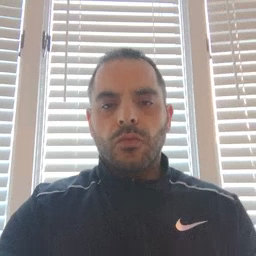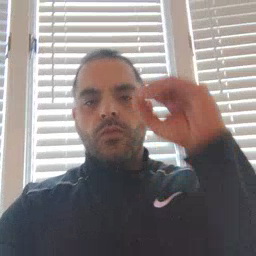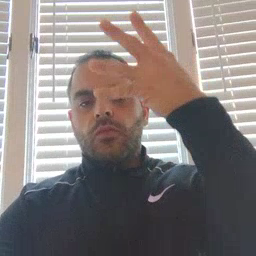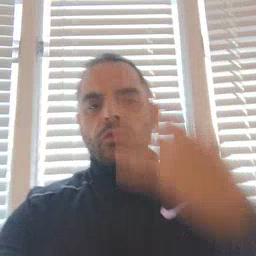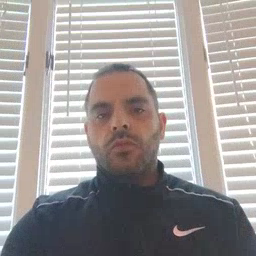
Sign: sun